Field crop: maize
Growth stage: 1
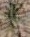
Species: salsola